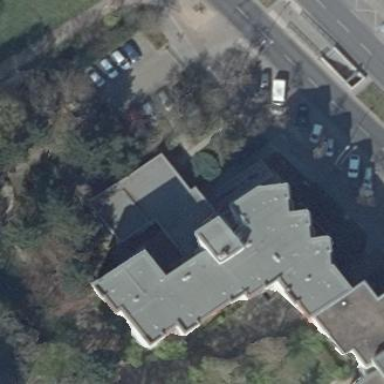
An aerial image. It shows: Part of building.